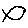
Label: fish